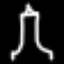
Label: The Eiffel Tower